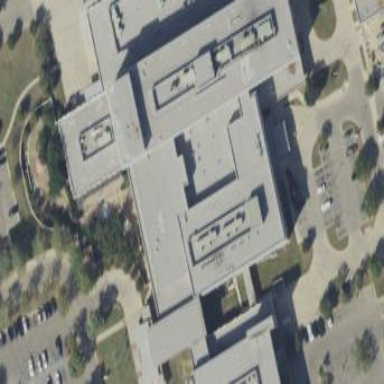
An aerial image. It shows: Hospital building.